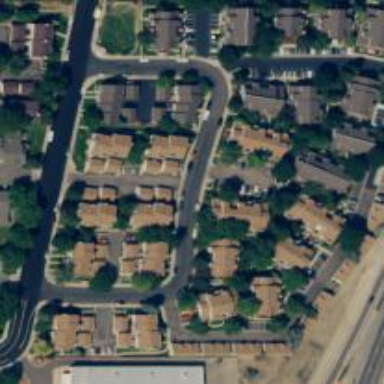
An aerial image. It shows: Neighborhood.